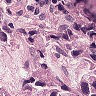
Metastatic tissue present: yes